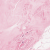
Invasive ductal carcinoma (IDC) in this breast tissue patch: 0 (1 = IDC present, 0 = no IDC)